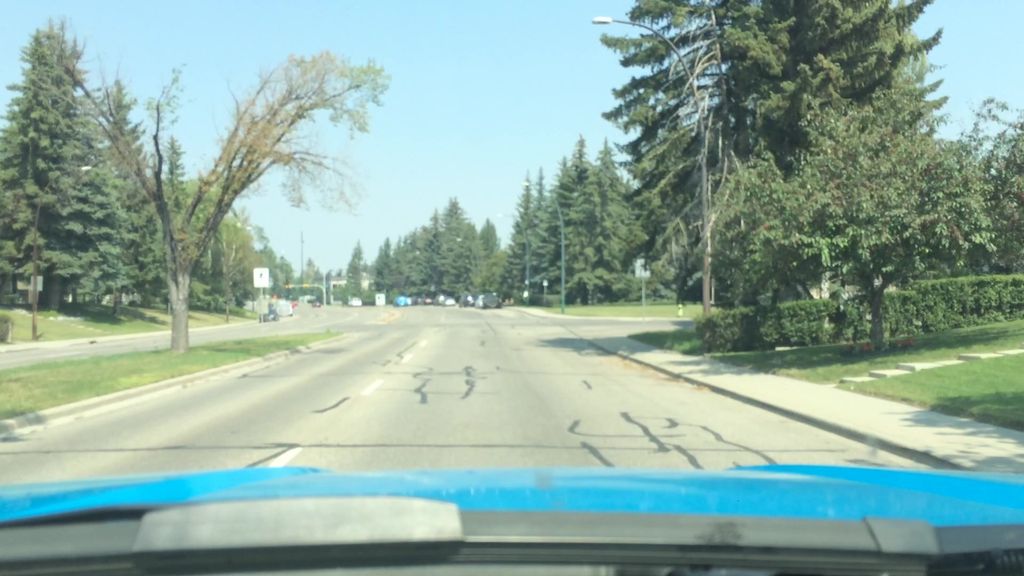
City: calgary